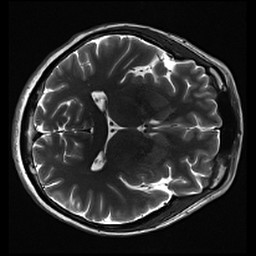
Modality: inplaneT2
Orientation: axial